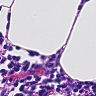
Metastatic tissue present: no